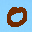
Label: 0